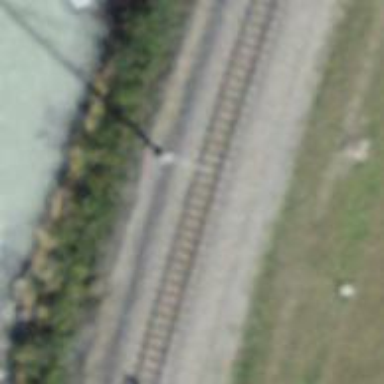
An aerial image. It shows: Catenary mast for power lines.